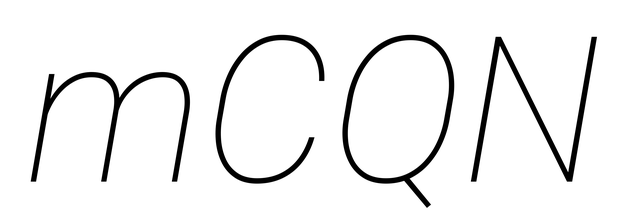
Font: Roboto-Italic_Thin_Italic